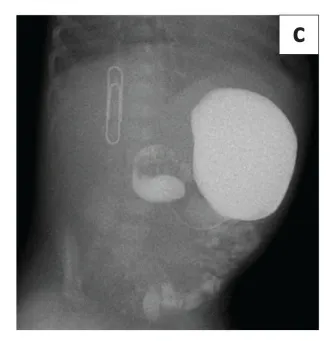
(c) A right anterior oblique projection further shows that the duodenum appears to be oriented postero-superiorly with dilatation of the first segment.
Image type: radiology (x_ray)